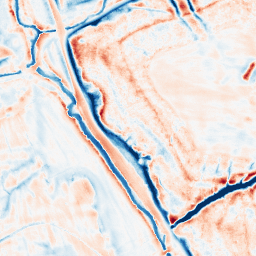
Category: edge_preserving
Decomposition family: bilateral
Decomposition parameters: d: 21
sigma_color: 75
sigma_space: 25
Upsampling method: quartic
Upsampling parameters: scale: 4
Upsampling scale: 4